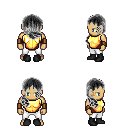
a pixel art fantasy rpg character, male body template, human, tanned skin, gold chest armor, white pants, gray right-swept hairstyle, leather bracers, black shoes, four views (front, back, left, right), 2x2 character sprite sheet, small pixel art, hard edges, no anti-aliasing